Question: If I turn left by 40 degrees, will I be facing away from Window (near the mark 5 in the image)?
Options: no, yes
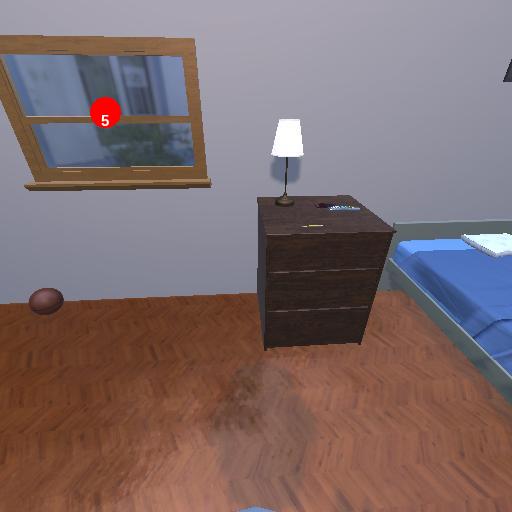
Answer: no